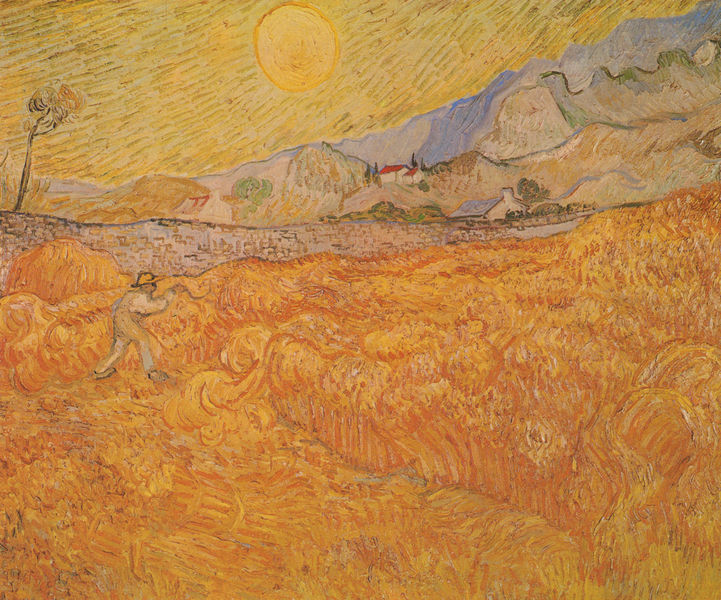
Titel: Weizenfeld hinter dem Hospital Saint-Paul (Die Ernte)
Künstler: Vincent van Gogh
Standort: Essen (Ruhr)
Institution: Museum Folkwang
Schlagwörter: baum, berg, blau, blätter, felsen, gemälde, himmel, mann, wasser, weiß, wolken, bäume, cezanne, gelb, grün, impressionismus, landschaft, ocker, stadt, teich, braun, frankreich, hell, hut, orange, stroh, dach, haus, rot, expressionismus, mensch, öl, feld, horizont, häuser, hügel, natur, strauch, wind, gehen, pastos, sonne, land, gold, blatt, arbeit, kamin, rund, garten, bewegt, sommer, wellen, acker, ernte, feldarbeit, getreide, heiß, heu, korn, weizen, berge, fels, gebirge, gipfel, hitze, dorf, dächer, giebel, mauer, linien, idylle, van gogh, arbeiter, ölgemälde, querformat, wild, wogen, duktus, strohhut, sonnenhut, striche, bauer, kornfeld, gogh, provence, linie, idyll, sichel, peitsche, pinselstrich, vincent van gogh, wärme, hubi, pinselstriche, schwül, ähren, blaz, sense, vincent, dörfer, stricht, lebendig, ernten, mähen, schnitter, weizenfeld, erntezeit, flegel, sensenmann, goldgelb, sicheln, goldig, dreschflegel, komplimentärkontrast, der sähmann, der sämann, fels7, roggen, roggenfeld, getreite